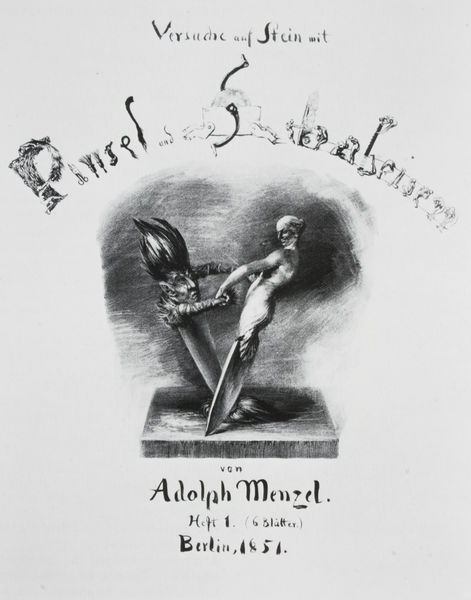
Titel: Versuche auf Stein mit Pinsel und Schabeisen - Titelblatt mit Titelvignette: Tanz von Pinsel und Schabeisen
Künstler: Adolph Menzel
Standort: Berlin
Institution: Staatliche Museen zu Berlin, Kupferstichkabinett
Schlagwörter: kopf, mann, schatten, weiß, frau, grau, schwarz, zeichnung, tanz, arm, gesicht, messer, sockel, stein, bild, hände, haare, realismus, blatt, kinder, deutschland, schrift, grafik, graphik, figuren, romantik, karikatur, datum, menzel, gestalt, schere, berlin, buch, brett, druck, lithographie, radierung, stich, titel, illustration, text, zeitschrift, litho, plakat, titelblatt, entwurf, pinsel, gestalten, faun, metamorphose, märchen, adolph, griffel, grotesk, versuch, adolph menzel, versuche, mnn, versuche auf stein, 1851, schabeisen